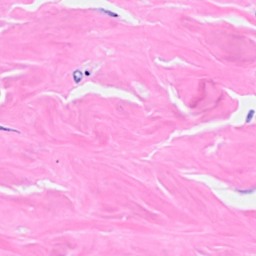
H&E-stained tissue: Breast